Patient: sex M, age 31
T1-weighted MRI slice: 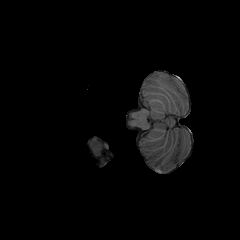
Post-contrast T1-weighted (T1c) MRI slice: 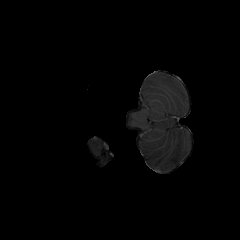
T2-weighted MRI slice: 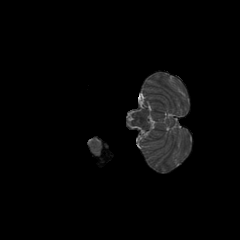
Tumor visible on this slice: no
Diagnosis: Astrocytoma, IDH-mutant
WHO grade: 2